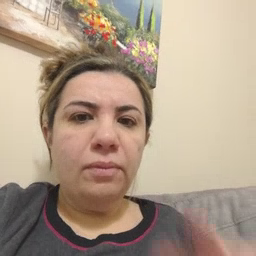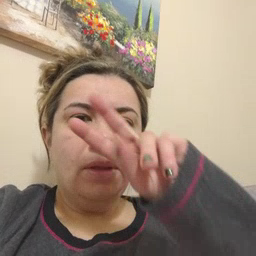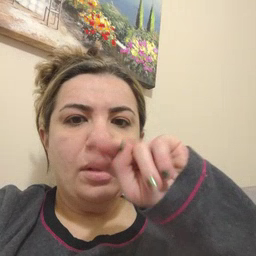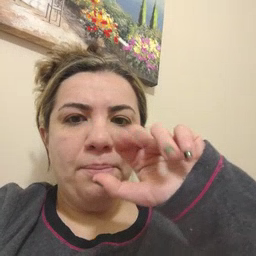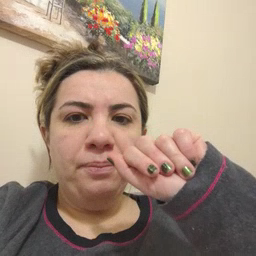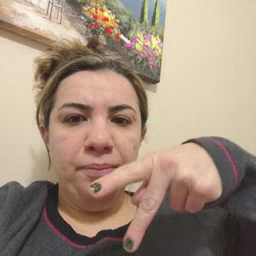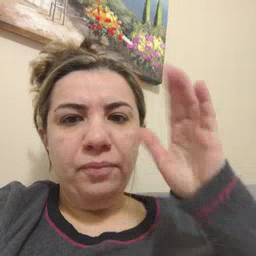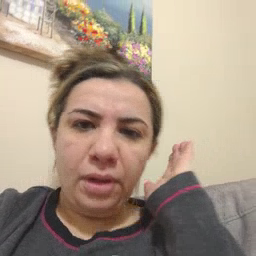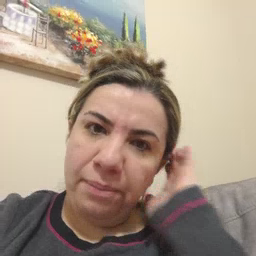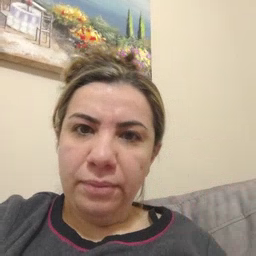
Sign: nap